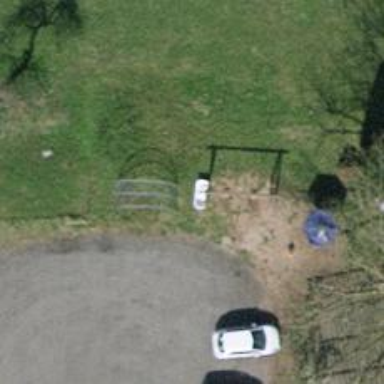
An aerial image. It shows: Playground area for leisure activities on the land.